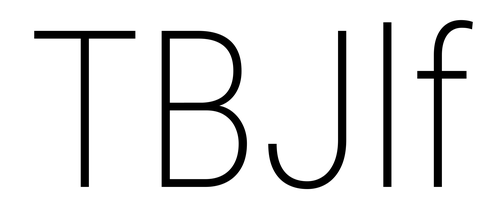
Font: Roboto_Condensed_ExtraLight